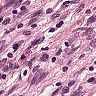
Metastatic tissue present: no